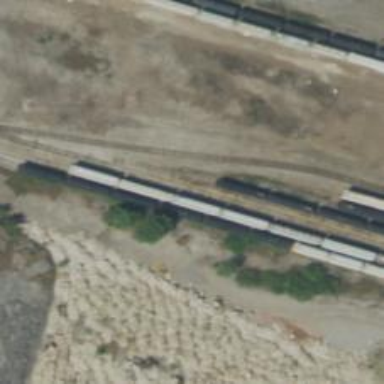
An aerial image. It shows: Abandoned spur railway.